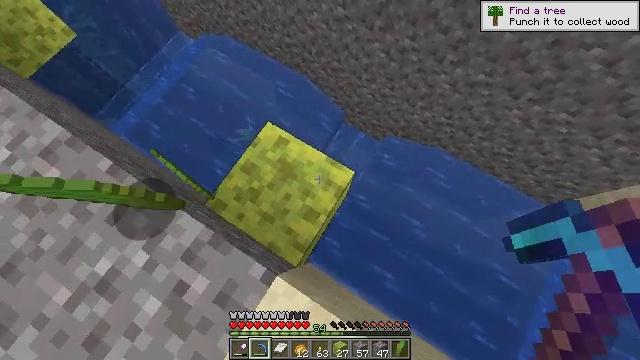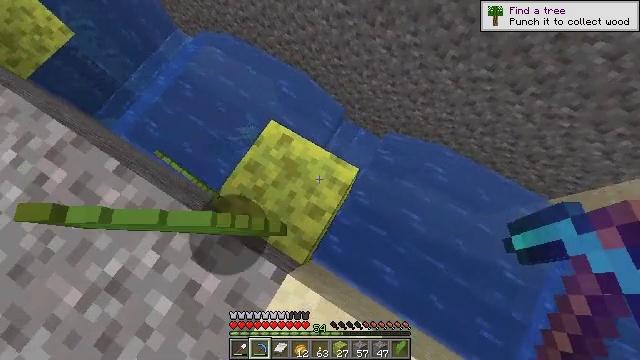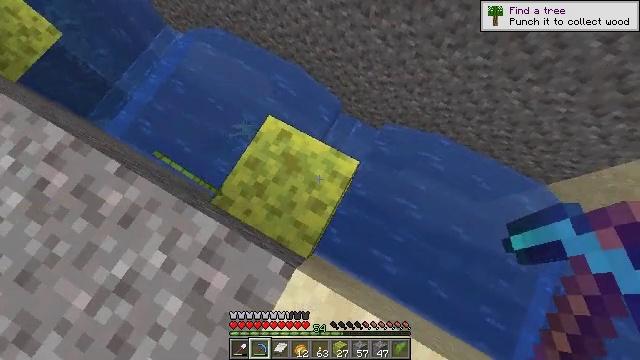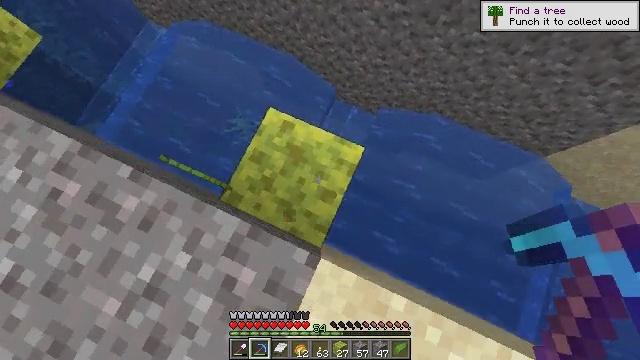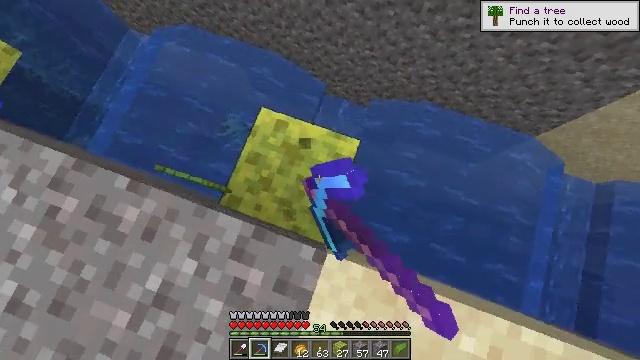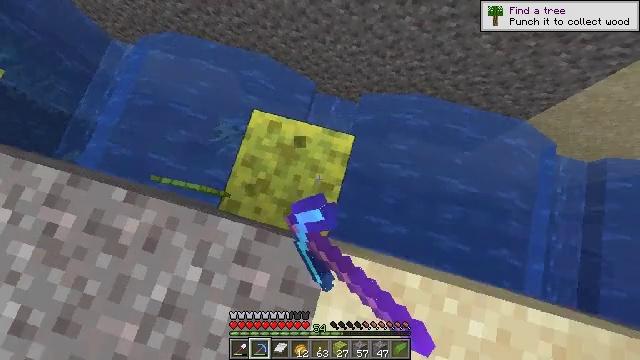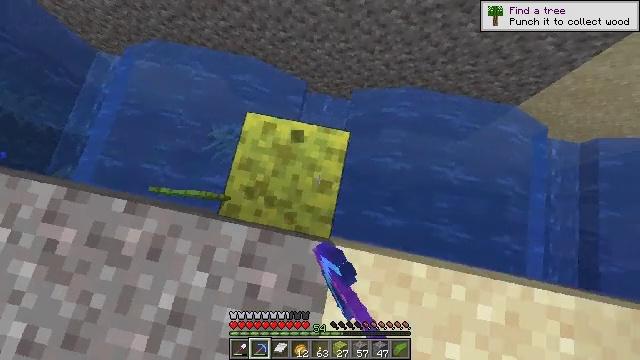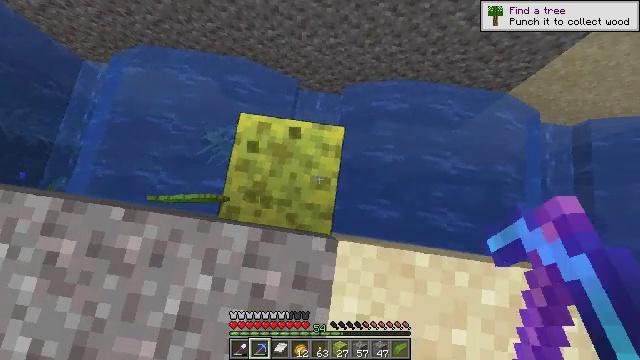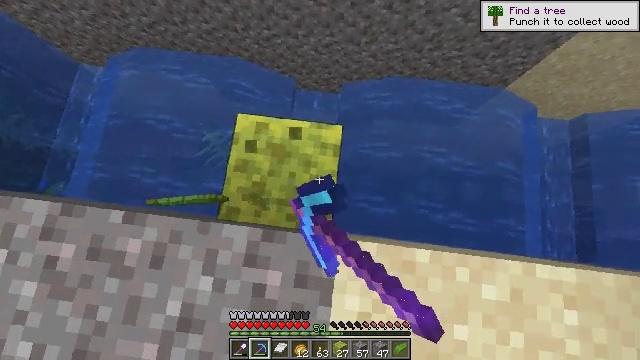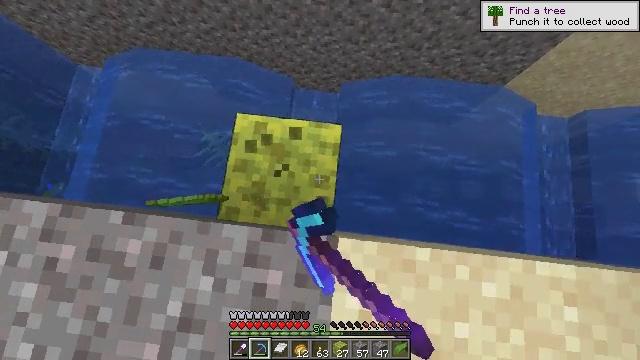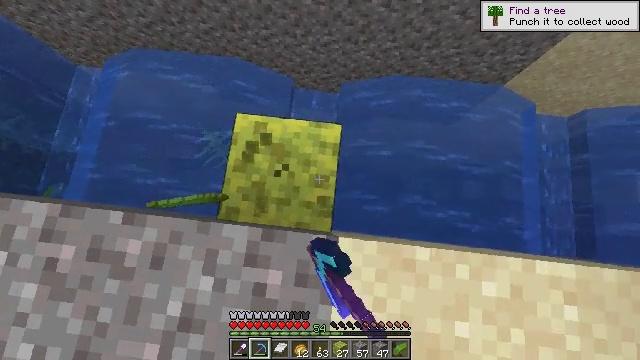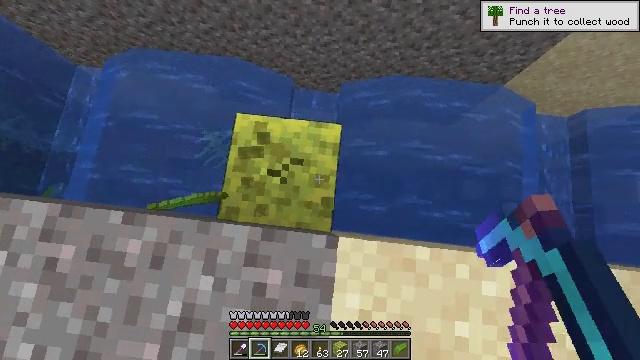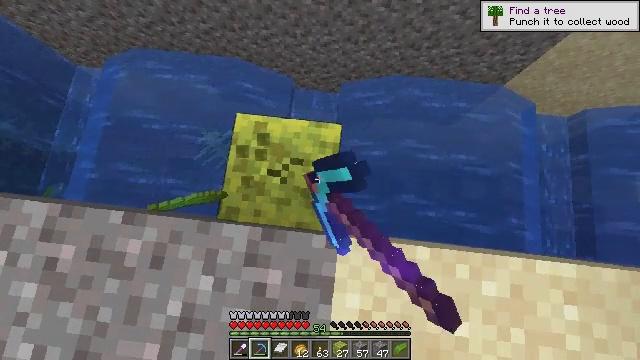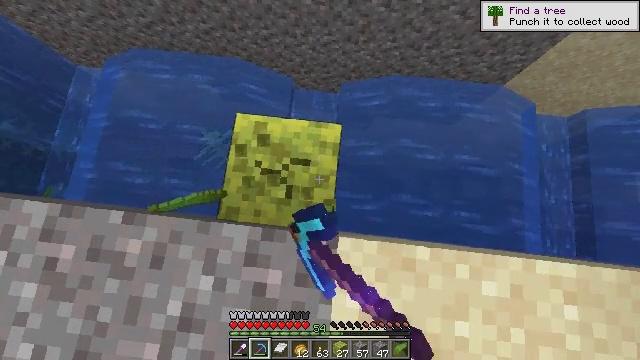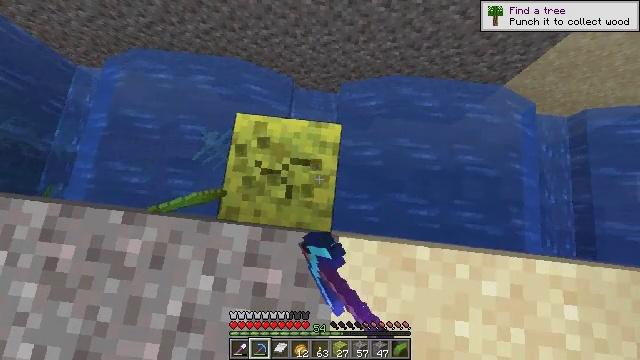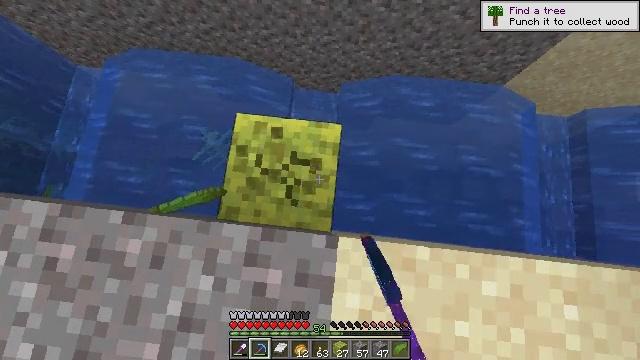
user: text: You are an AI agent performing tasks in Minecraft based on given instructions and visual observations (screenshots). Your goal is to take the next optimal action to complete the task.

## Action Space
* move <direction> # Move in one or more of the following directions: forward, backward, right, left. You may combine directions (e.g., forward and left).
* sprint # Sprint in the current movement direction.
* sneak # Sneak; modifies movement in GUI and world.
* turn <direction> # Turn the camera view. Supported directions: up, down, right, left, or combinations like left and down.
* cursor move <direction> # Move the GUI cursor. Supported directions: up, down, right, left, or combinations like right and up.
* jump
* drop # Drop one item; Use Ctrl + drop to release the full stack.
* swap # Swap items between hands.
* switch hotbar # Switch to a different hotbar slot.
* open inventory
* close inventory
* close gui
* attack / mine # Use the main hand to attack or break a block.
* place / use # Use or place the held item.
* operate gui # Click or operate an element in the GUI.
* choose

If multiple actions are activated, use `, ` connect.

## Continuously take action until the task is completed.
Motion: motion action
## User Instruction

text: Destroy the wet sponge to pick it up.
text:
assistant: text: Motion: move left, sneak
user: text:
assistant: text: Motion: move left, sneak, turn right and down
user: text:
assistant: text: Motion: move left, sneak, turn right and down, attack / mine
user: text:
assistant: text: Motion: sneak, turn right, attack / mine
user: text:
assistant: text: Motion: sneak, turn right, attack / mine
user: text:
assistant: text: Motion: sneak, turn right, attack / mine
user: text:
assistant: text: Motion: sneak, turn right, attack / mine
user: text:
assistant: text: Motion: sneak, turn right, attack / mine
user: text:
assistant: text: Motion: sneak, attack / mine
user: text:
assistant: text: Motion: sneak, attack / mine
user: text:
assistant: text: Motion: sneak, attack / mine
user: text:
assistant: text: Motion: sneak, attack / mine
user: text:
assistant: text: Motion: sneak, attack / mine
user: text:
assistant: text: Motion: sneak, attack / mine
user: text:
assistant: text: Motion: sneak, attack / mine
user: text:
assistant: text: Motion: sneak, attack / mine
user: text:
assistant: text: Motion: sneak, attack / mine
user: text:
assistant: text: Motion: sneak, attack / mine
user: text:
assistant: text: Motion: sneak, attack / mine
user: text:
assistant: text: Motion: sneak, attack / mine
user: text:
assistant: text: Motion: sneak, attack / mine
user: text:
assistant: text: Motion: sneak, attack / mine
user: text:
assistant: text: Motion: sneak, attack / mine
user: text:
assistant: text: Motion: sneak, attack / mine
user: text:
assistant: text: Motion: sneak, attack / mine
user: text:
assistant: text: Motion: sneak, attack / mine
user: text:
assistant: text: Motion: sneak, attack / mine
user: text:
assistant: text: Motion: sneak, attack / mine
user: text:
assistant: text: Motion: sneak, attack / mine
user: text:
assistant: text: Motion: sneak, attack / mine